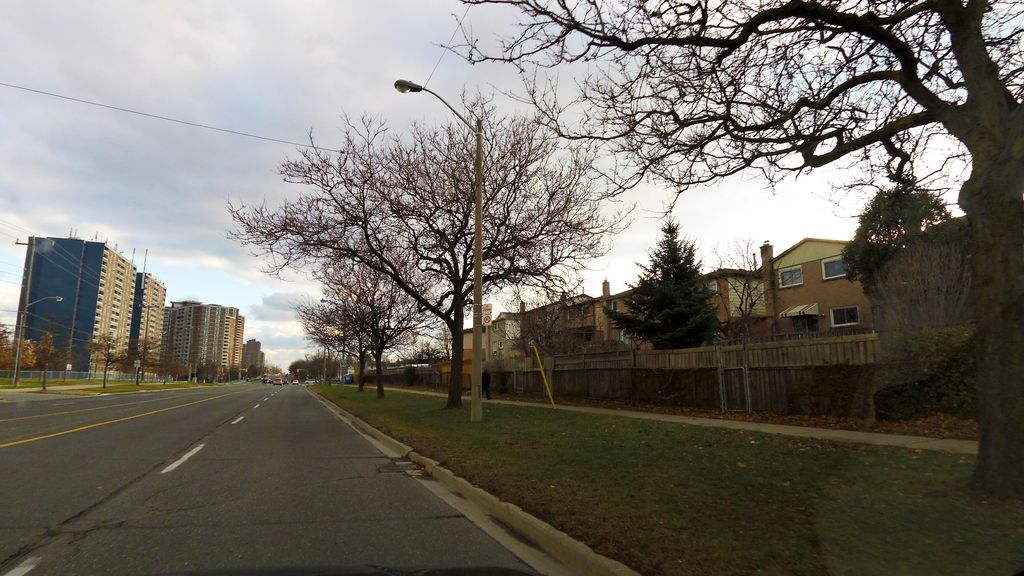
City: toronto